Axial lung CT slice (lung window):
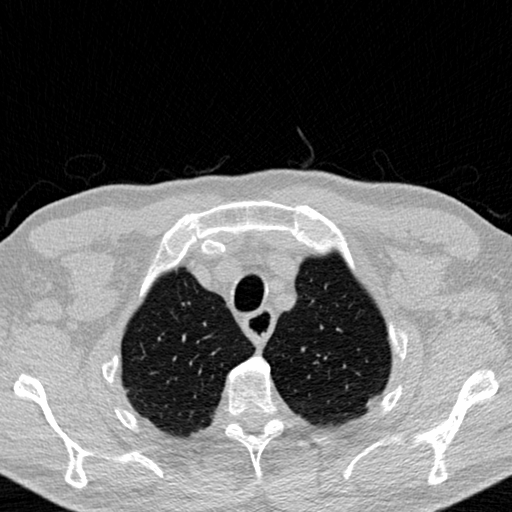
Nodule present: no